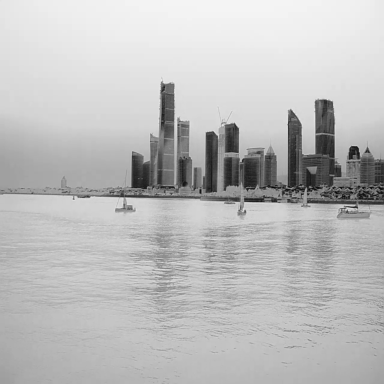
There are six sailboats in the infrared image.